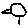
Label: bird